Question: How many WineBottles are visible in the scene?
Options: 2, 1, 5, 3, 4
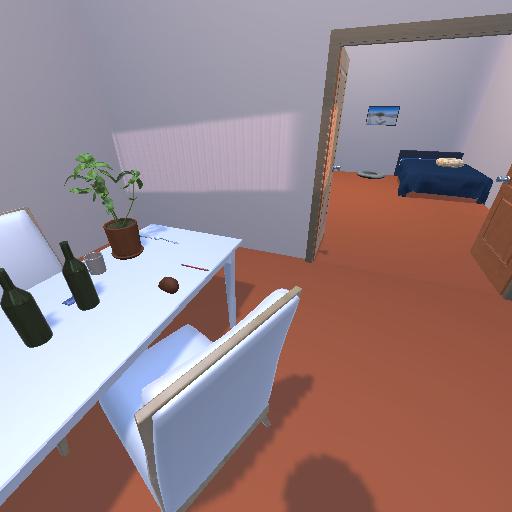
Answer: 2